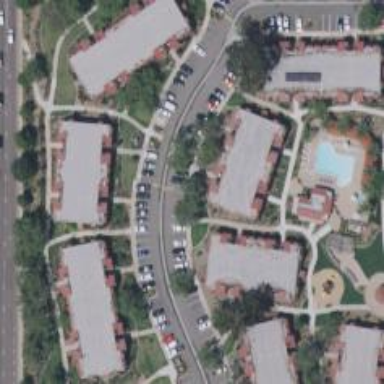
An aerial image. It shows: Living street.